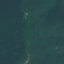
Land use / land cover class: Forest